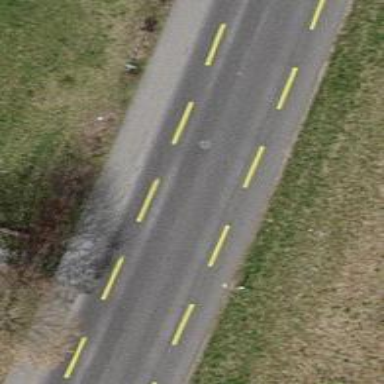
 including cycle lane on the left and sidewalk."